Question: I have a file "myFile.txt" in assets folder of my android project and I am trying to read the text of it in my android code that is shown below:
'''
String filename= "myFile.txt";
InputStream inputStream;
try {
inputStream = getAssets().open(filename) ;
BufferedReader br = new BufferedReader(new InputStreamReader(inputStream));
String text = br.readLine();
Toast.makeText(getApplicationContext(), text, Toast.LENGTH_LONG).show();
TextView tw = (TextView) findViewById(R.id.hello);
tw.setText(text);
br.close();
inputStream.close();
} catch (Exception e) {
Toast.makeText(getApplicationContext(), e.getMessage(), Toast.LENGTH_LONG).show();
//e.printStackTrace();
}
'''
The application do not crash although it shows the toast in the catch block having text "myFile.txt". Help me. Waiting.
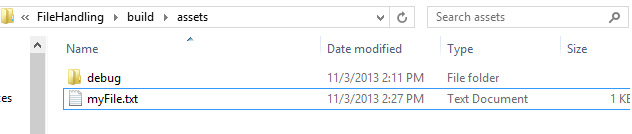
Answer: As error is saying, Android can't find the file you're telling him to look for.
You should very firstly verify if the file is here (and not, for example, in 'assets/txt', nor in '/build/assets/').
'''
MainProjectFolder
|--> res
|--> src
|--> assets
|--> yourFile.txt
'''
Then access to its content in this way:
'''
String everything = "";
AssetManager am = context.getAssets();
InputStream is = am.open(filename);
BufferedReader br = new BufferedReader(is);
try {
StringBuilder sb = new StringBuilder();
String line = br.readLine();
while (line != null) {
sb.append(line);
sb.append('
');
line = br.readLine();
}
everything = sb.toString();
} finally {
br.close();
inputStream.close();
}
TextView tw = (TextView) findViewById(R.id.hello);
tw.setText(everything);
'''